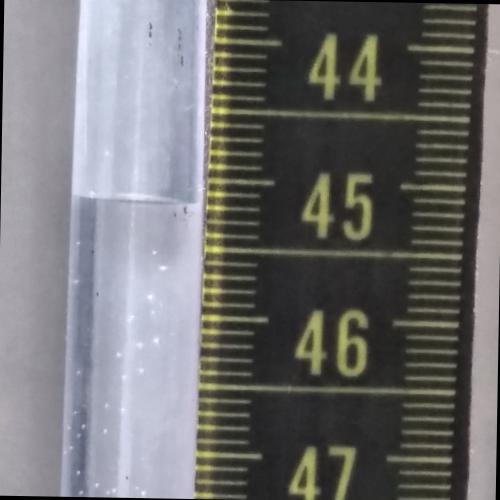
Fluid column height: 45.2 cm